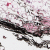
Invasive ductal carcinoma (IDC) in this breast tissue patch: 0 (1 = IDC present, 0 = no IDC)